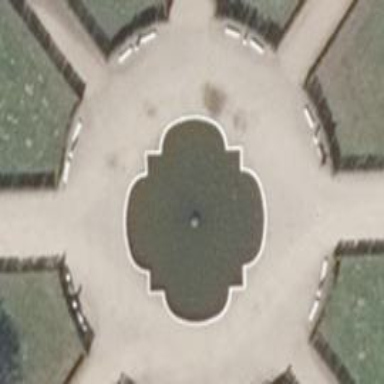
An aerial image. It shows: Beautiful fountain.